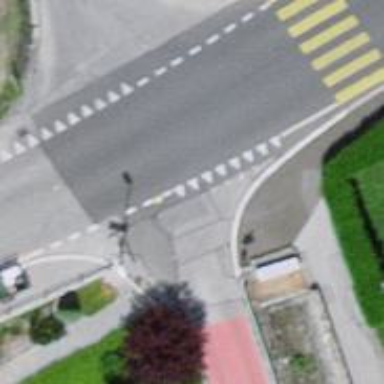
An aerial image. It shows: Kerb barrier.